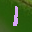
Label: 1